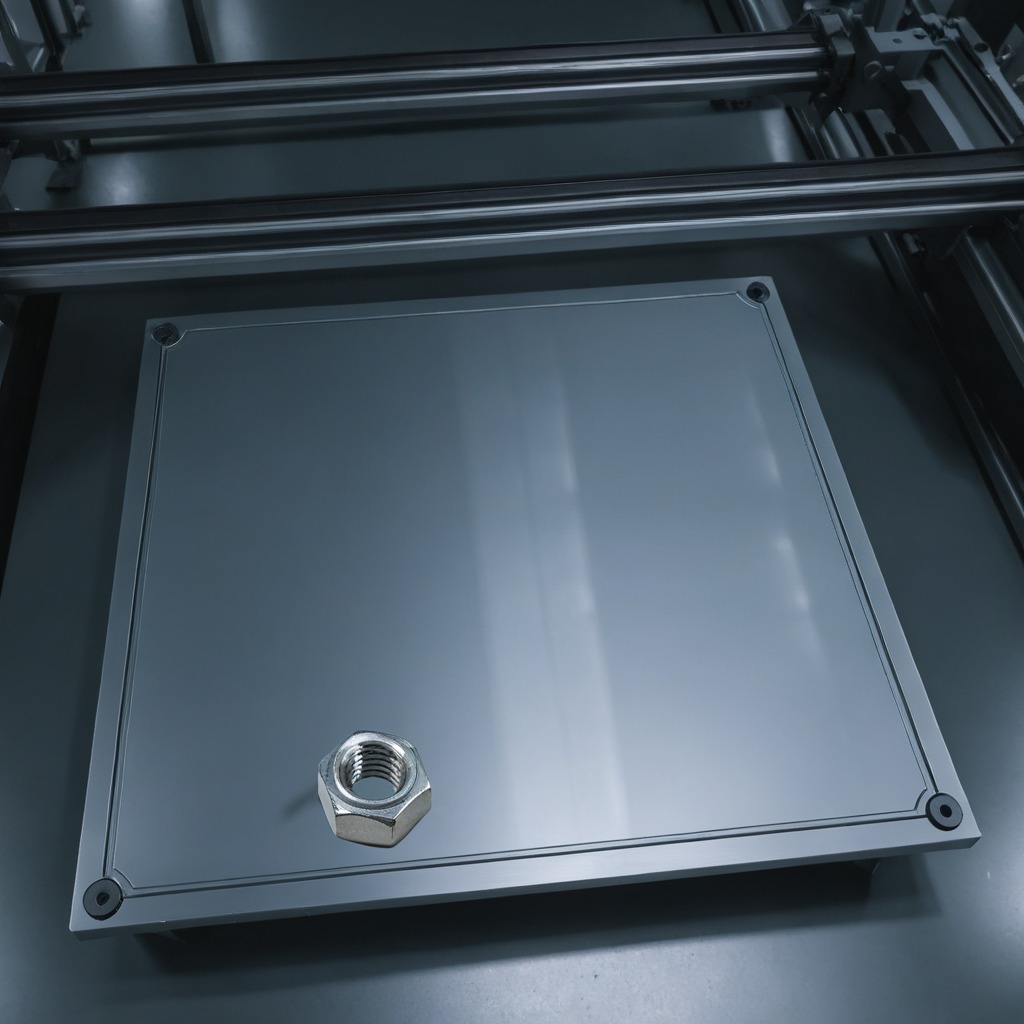
A metal nut is lying on the metal table.